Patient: sex M, age 62
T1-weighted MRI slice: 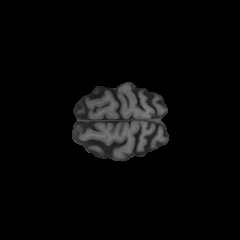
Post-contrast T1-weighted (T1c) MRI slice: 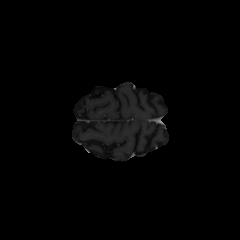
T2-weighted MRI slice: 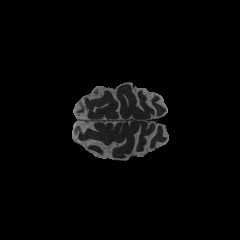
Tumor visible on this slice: no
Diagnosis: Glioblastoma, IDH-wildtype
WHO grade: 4